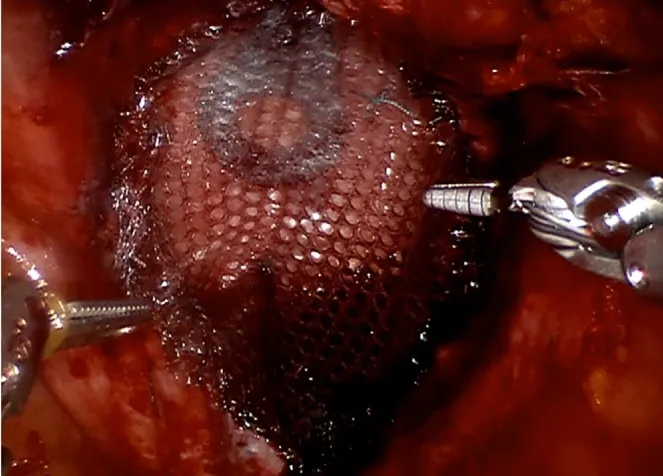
The edge of the mesh was approximated to the peritoneum with a running suture.
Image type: medical_photograph (other_medical_photograph)